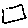
Label: square